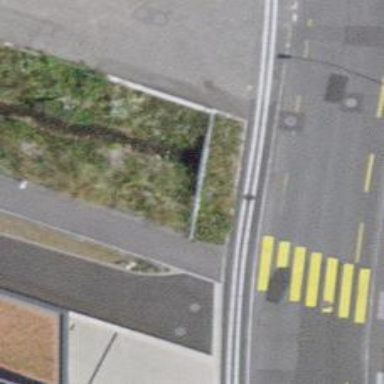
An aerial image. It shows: Sidewalk bridge over footway.